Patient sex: M
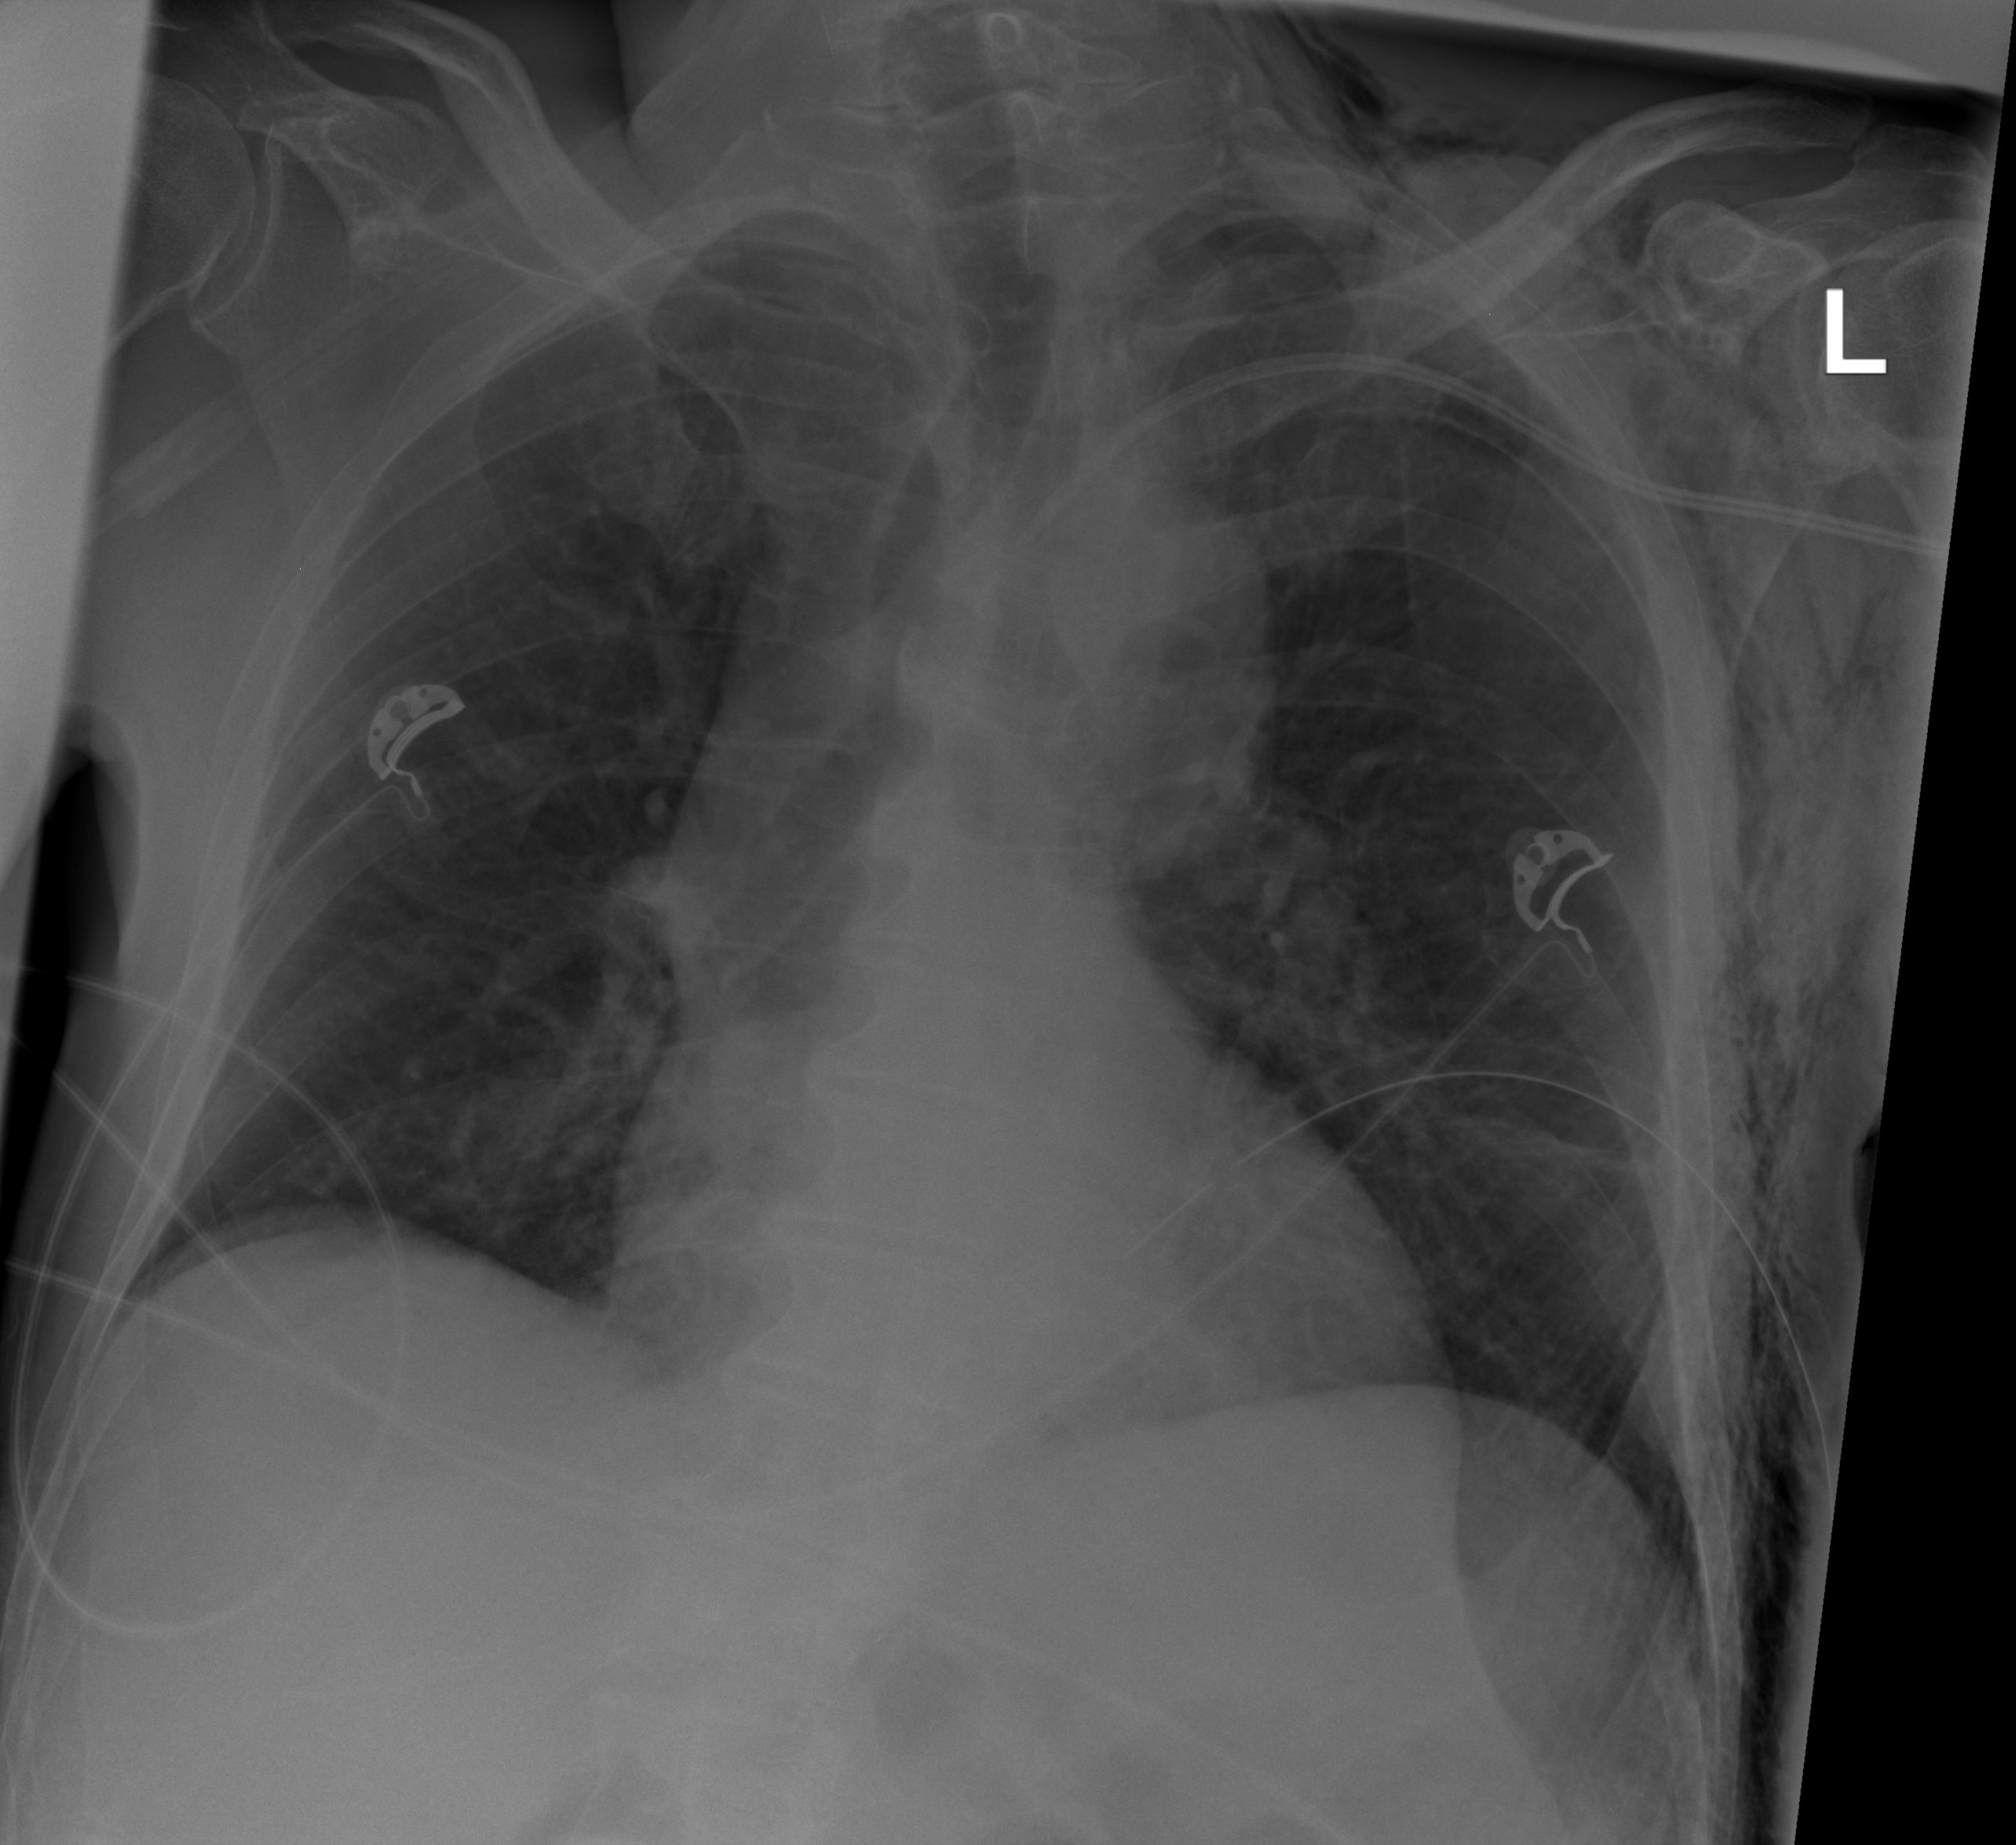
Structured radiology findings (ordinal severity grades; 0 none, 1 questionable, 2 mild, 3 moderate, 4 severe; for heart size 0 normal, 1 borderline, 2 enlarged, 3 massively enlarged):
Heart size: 0
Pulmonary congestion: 2
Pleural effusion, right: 0
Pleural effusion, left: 0
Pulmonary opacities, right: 1
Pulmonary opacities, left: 1
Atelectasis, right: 0
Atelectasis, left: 2